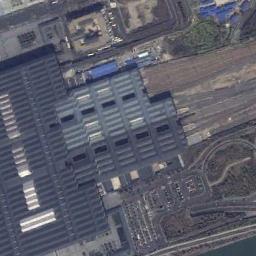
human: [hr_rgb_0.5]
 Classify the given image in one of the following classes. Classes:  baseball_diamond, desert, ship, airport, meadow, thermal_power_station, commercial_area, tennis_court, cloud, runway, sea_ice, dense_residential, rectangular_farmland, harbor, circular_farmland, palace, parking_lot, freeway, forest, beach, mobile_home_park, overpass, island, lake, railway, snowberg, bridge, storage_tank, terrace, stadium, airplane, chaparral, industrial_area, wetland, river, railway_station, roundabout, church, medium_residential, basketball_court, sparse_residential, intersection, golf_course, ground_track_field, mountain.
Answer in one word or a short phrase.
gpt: railway_station